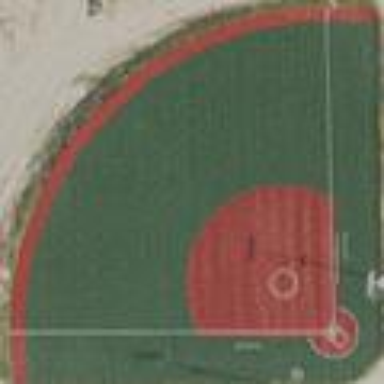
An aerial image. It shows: Softball pitch for leisure land activities.